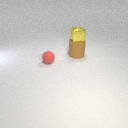
small red rubber sphere in front of large brown rubber cylinder